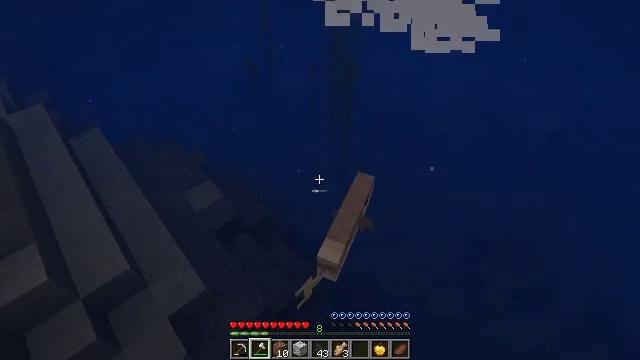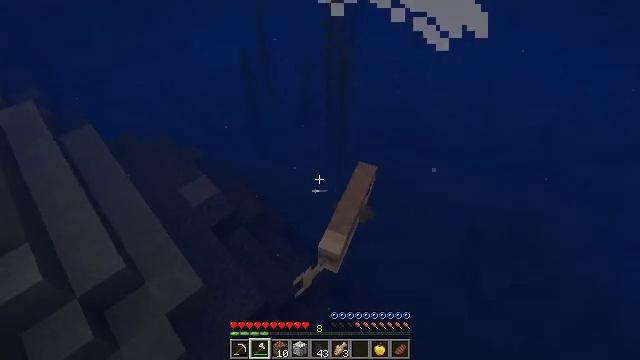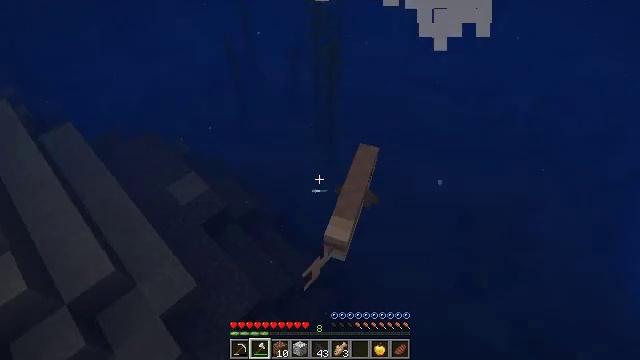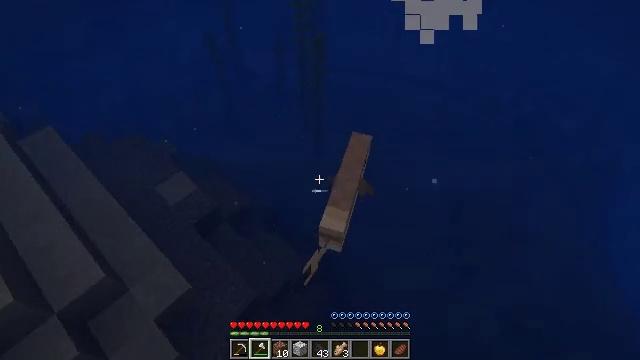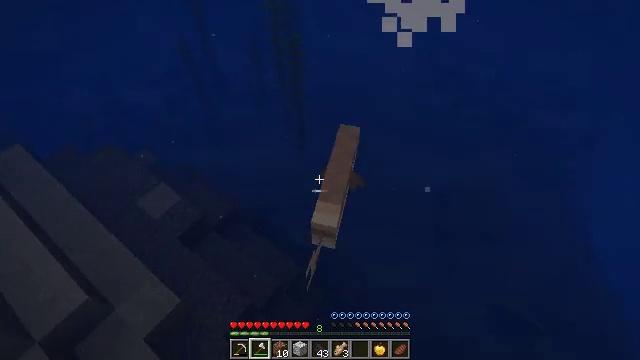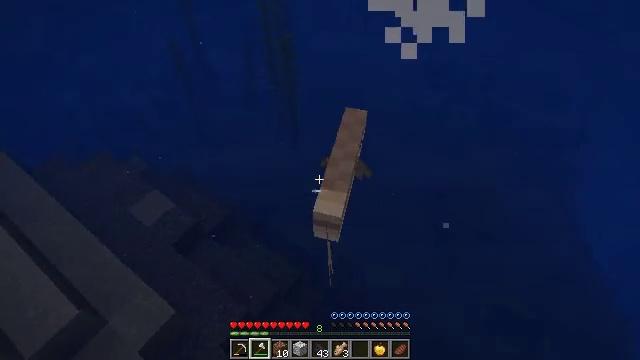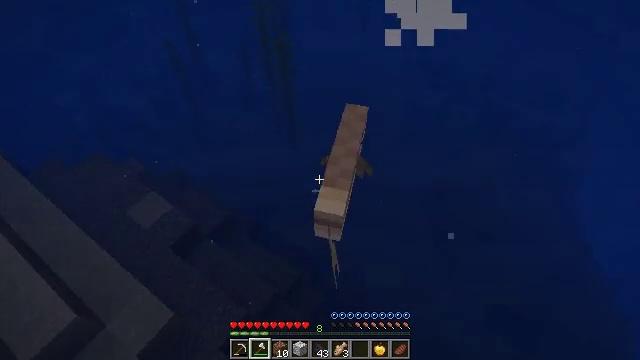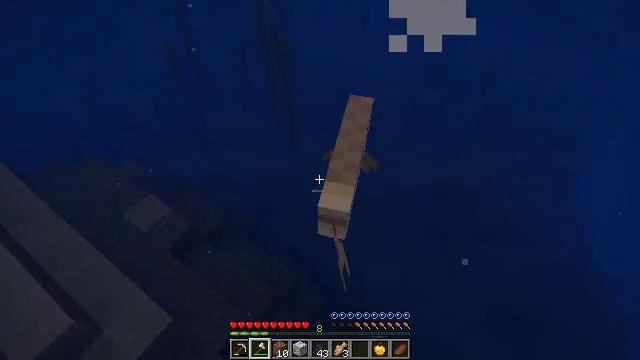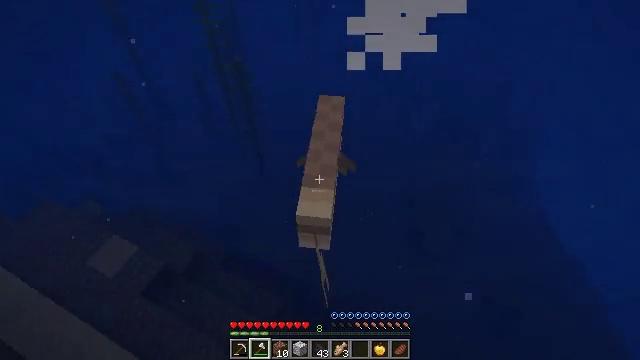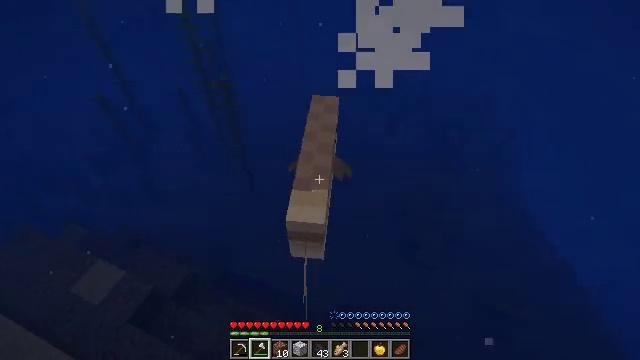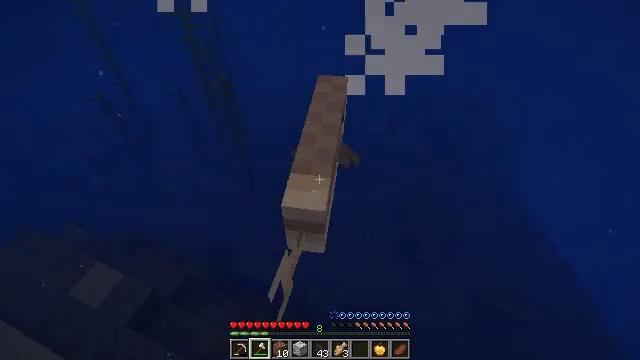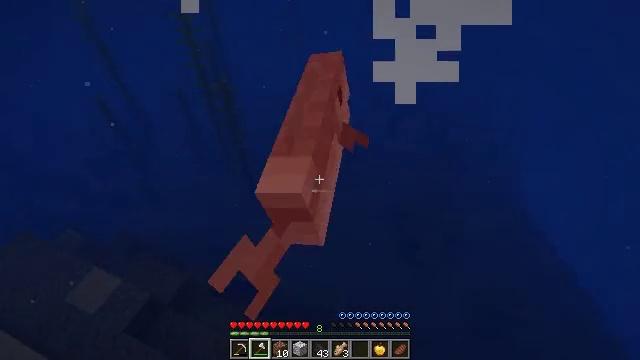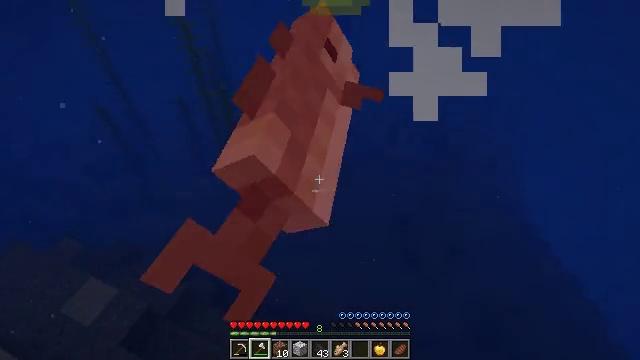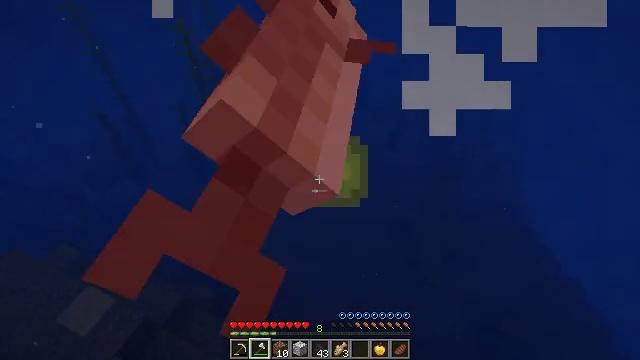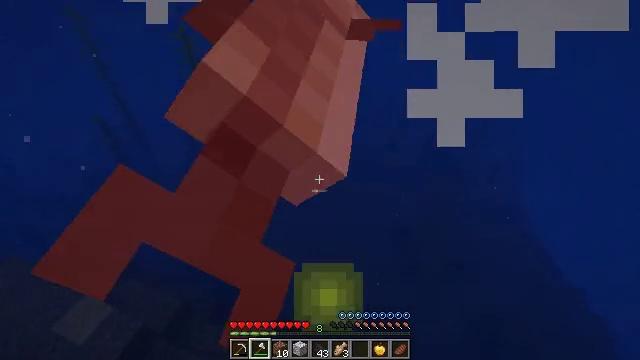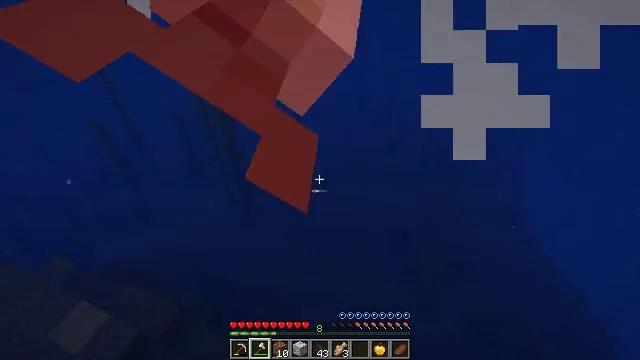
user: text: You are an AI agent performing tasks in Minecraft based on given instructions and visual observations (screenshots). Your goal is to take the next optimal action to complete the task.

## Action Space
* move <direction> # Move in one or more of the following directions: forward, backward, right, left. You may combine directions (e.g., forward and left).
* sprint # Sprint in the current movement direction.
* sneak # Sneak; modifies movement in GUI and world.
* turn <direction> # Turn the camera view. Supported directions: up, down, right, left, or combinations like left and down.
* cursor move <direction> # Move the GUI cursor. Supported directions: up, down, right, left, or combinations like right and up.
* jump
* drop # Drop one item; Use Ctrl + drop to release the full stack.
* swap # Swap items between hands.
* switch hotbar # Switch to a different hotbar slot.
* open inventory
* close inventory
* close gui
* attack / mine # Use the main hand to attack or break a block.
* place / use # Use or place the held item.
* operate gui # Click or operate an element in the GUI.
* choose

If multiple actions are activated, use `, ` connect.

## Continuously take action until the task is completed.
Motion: motion action
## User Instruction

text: Kill the cod.
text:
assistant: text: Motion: move forward, turn right and down
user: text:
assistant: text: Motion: move forward, turn right and down
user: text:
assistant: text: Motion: move forward, turn right and down
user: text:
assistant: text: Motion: move forward, turn right
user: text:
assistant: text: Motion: move forward, turn right
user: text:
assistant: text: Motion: move forward, attack / mine
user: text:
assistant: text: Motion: move forward, attack / mine
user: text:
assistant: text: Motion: move forward, turn right and up, attack / mine
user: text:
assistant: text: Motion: move forward, turn right and up
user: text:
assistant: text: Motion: move forward
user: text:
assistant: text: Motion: move forward
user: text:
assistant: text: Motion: move forward
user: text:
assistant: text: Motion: move forward
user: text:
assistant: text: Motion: move forward, turn up
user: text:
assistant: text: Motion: move forward
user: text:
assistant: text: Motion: move forward, turn up
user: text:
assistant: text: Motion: move forward, turn right and up
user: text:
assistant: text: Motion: move forward, turn right and up
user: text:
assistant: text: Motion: move forward, turn right and up
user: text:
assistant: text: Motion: move forward, turn right and up
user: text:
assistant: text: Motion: move forward, turn up
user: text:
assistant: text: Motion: move forward, turn up
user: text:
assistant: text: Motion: move forward
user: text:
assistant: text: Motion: move forward, turn up
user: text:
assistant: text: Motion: move forward
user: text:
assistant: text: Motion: move forward
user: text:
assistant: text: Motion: move forward
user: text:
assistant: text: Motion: move forward
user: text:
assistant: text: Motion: move forward
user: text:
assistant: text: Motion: move forward